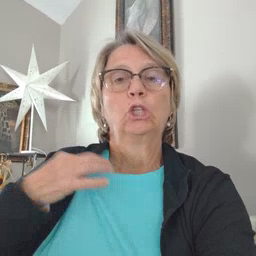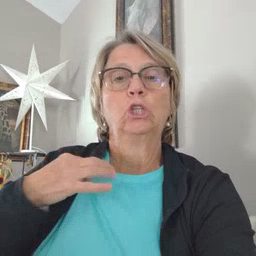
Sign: shirt